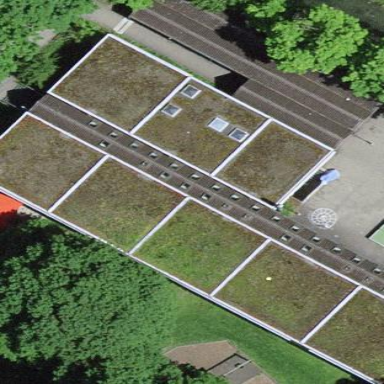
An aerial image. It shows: School building.